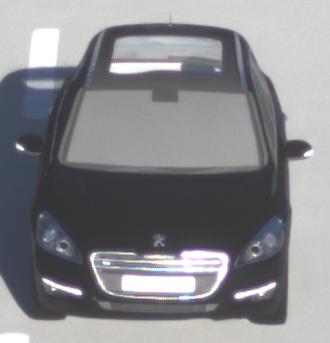
Make: Peugeot
Model: 508 SW 120 VTi
Detailed model: 508 (I) SW
Model produced from: 2011/03
Model produced until: 2014/05
Doors: 5
Color: black
Road condition: dry road
Daytime: sunrise or sunset
Contrast: medium contrast